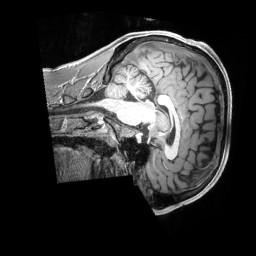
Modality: T1w
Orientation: sagittal
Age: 20
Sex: male
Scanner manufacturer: siemens
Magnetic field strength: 3 T
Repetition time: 2.3 s
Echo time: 0.00298 s